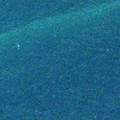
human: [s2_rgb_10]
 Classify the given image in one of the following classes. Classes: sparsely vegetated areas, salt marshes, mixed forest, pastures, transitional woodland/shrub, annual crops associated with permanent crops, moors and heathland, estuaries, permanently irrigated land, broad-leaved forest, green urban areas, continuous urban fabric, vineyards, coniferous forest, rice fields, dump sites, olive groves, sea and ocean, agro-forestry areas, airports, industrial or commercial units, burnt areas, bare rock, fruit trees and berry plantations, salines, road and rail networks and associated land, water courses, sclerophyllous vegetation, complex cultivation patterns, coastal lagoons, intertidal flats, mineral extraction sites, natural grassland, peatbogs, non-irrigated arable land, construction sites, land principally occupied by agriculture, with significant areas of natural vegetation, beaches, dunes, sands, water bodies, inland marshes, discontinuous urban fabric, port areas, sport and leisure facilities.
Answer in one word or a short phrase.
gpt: sea and ocean